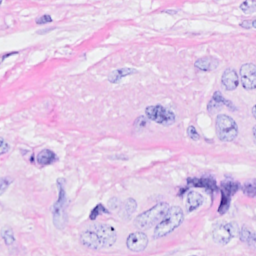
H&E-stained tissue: Breast